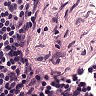
Metastatic tissue present: no